Interaction volume radius: 10 \u00c5
Interaction volume height: 25 \u00c5
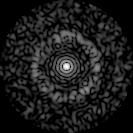
Disorder parameter: 0.8499